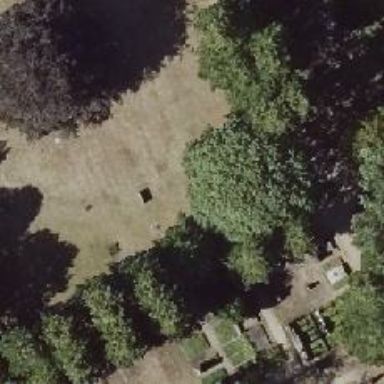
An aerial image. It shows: Tomb in historic cemetery.